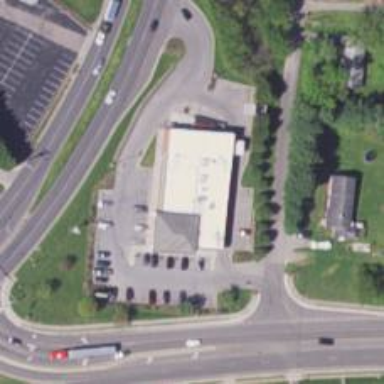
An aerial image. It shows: Pharmacy providing healthcare services.